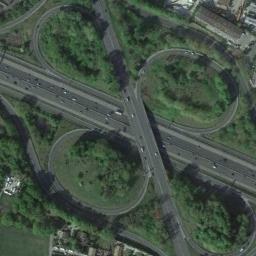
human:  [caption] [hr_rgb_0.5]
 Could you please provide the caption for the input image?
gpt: The clover-leaf overpasses over the roads on the green space .

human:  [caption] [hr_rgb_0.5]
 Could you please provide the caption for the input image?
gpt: There are several overpasses here .

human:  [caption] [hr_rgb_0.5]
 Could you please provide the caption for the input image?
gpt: The overpass is next to the grass and some trees .

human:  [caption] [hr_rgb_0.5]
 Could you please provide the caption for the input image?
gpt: There are many trees beside the overpass .

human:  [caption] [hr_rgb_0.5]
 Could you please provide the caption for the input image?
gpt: There are many green trees around the overpass .